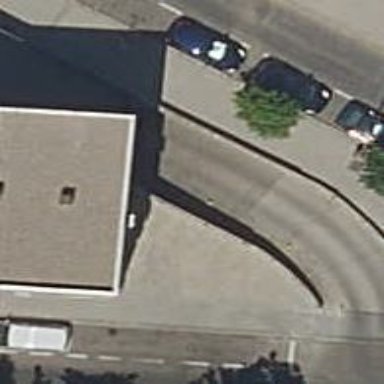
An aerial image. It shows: Parking entrance.